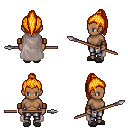
a pixel art fantasy rpg character, female body template, human, dark skin, gray cape, metal pants, light blonde long topknot hairstyle, leather bracers, gray slippers, spear, four views (front, back, left, right), 2x2 character sprite sheet, small pixel art, hard edges, no anti-aliasing